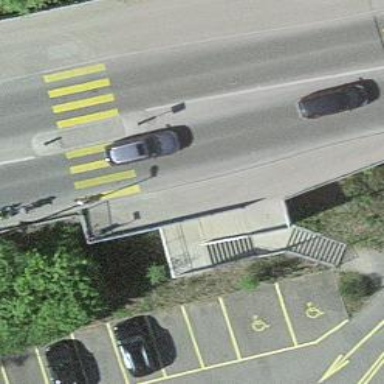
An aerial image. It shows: Set of steps on the road.